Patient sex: F
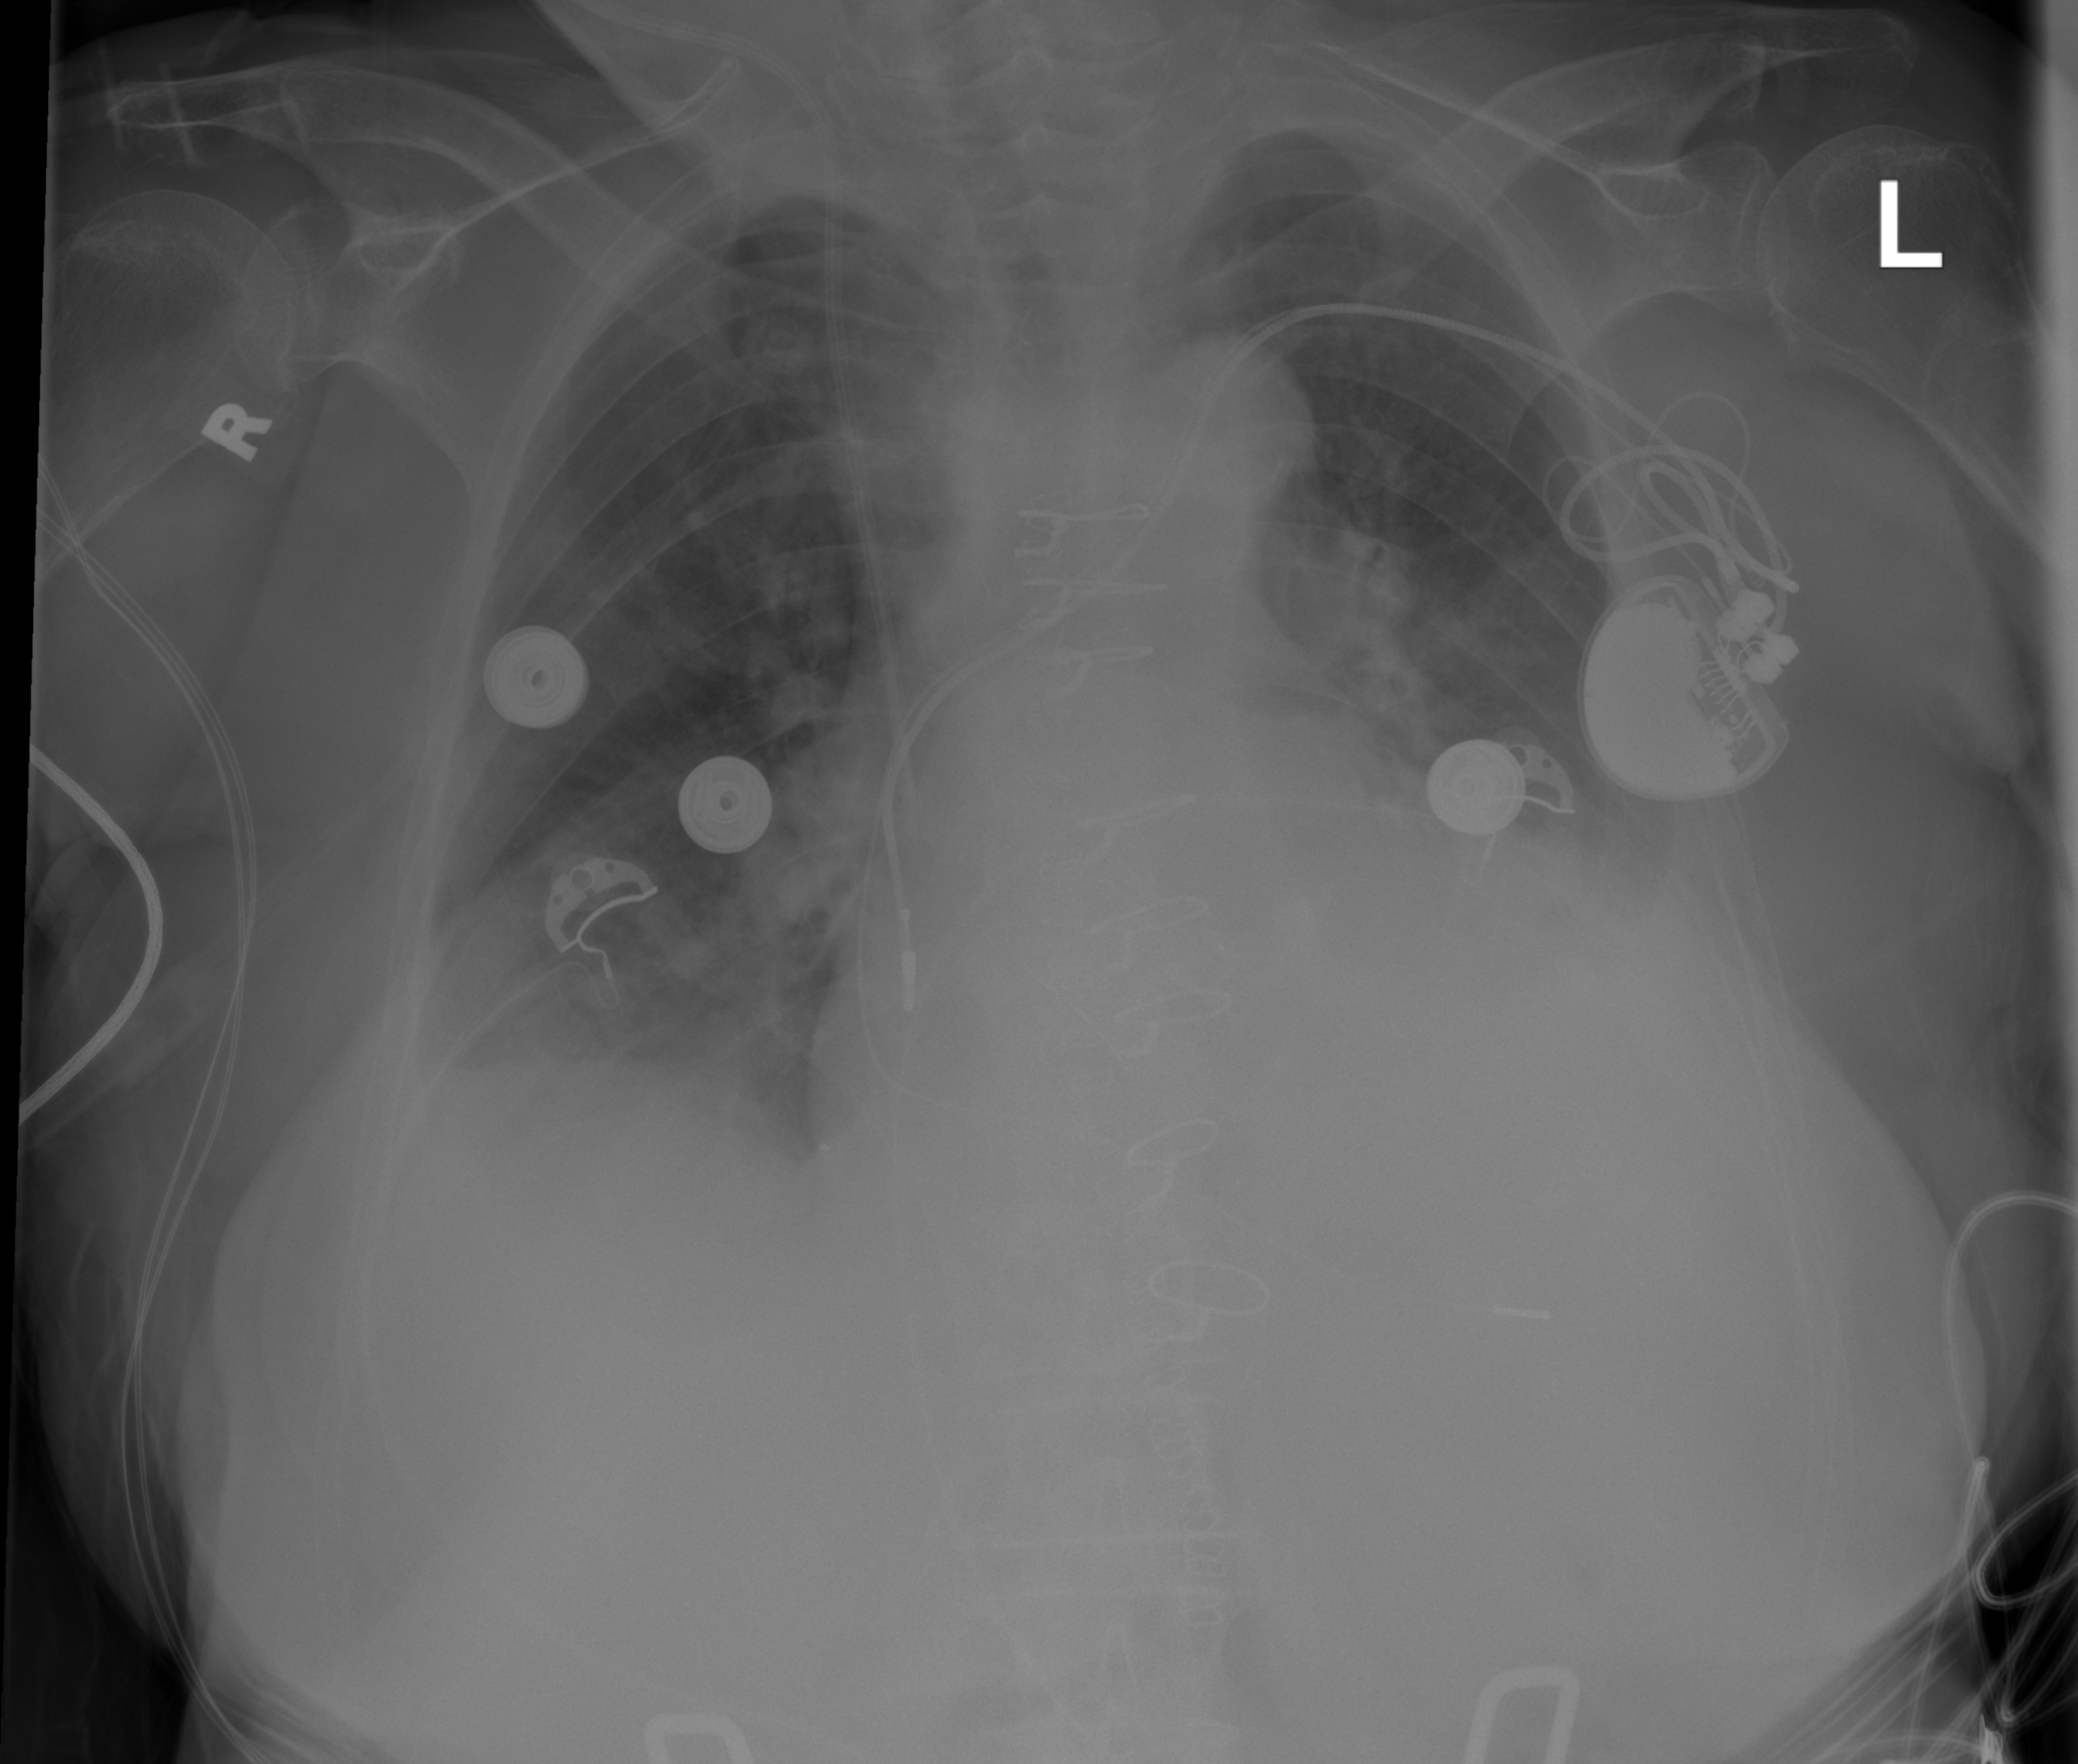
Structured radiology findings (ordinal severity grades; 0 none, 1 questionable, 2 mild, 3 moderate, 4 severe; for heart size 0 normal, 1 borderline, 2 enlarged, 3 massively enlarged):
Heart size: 2
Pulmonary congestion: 0
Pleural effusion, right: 1
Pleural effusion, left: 2
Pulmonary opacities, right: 0
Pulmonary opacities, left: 0
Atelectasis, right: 1
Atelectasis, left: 2